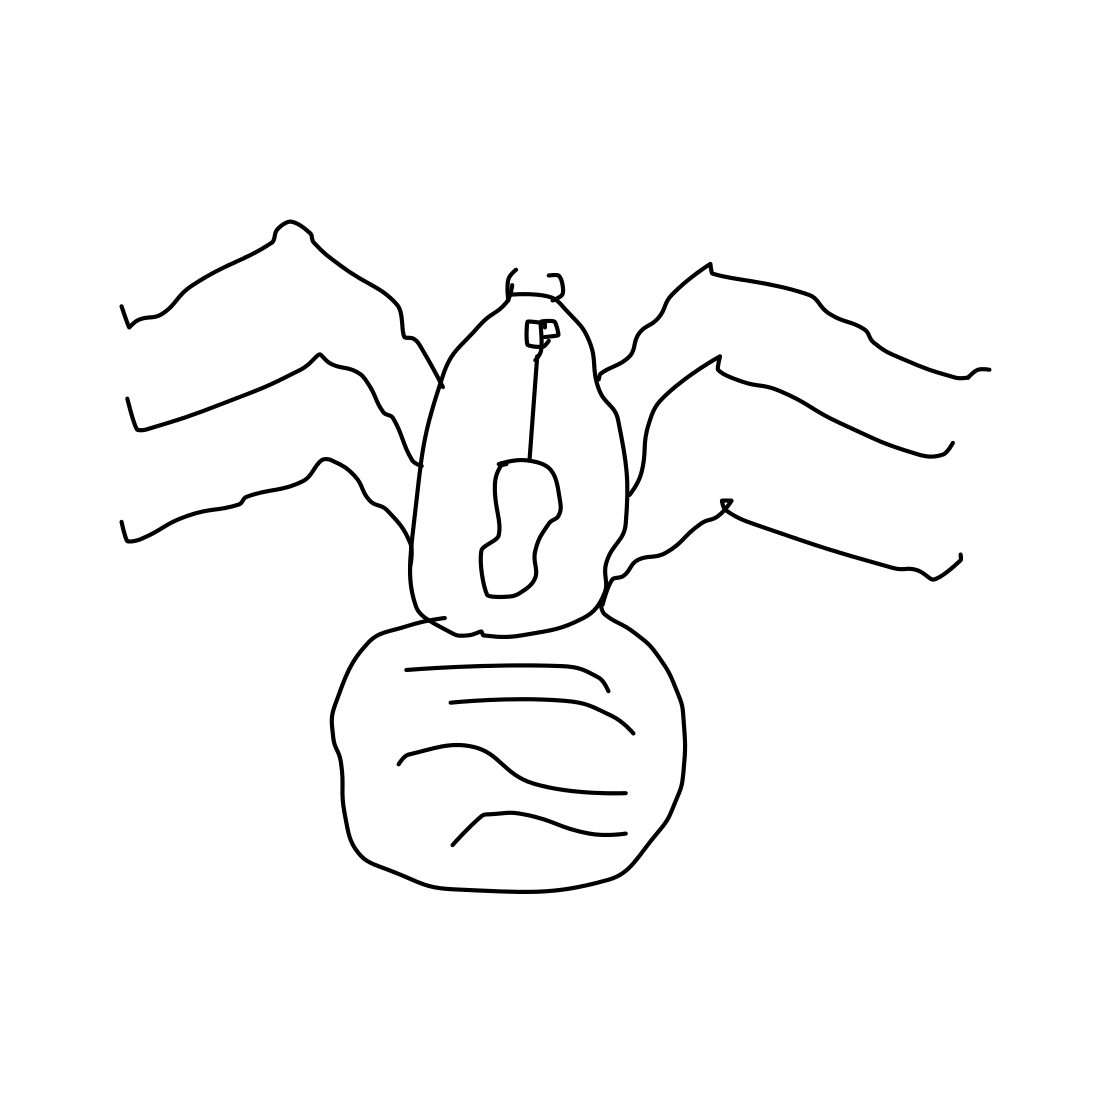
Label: spider